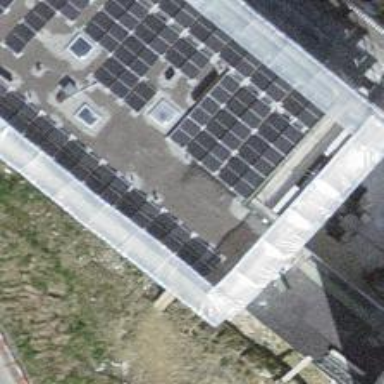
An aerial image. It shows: Solar power generator utilizing photovoltaic technology with solar photovoltaic panels.